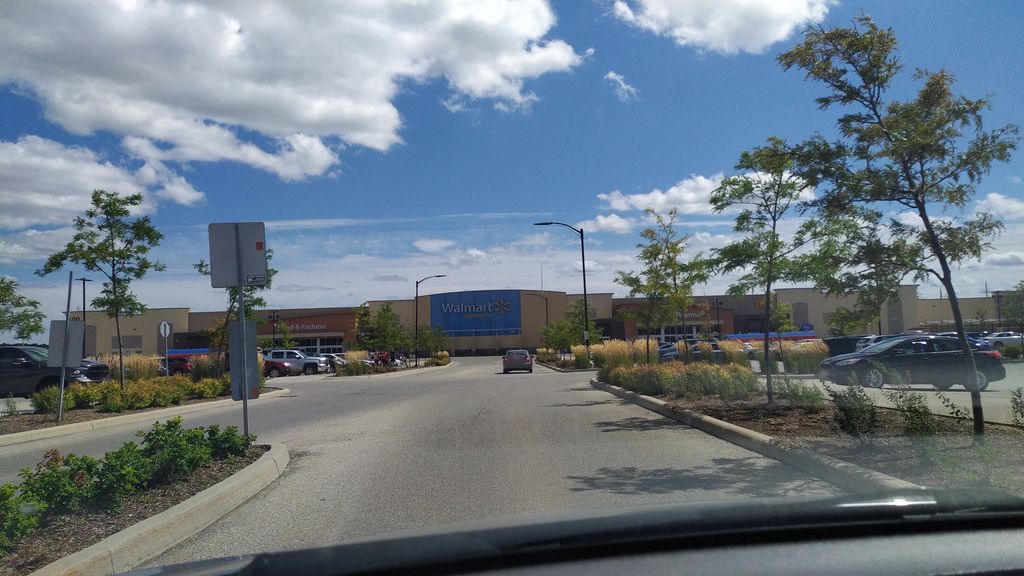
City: kitchener-waterloo